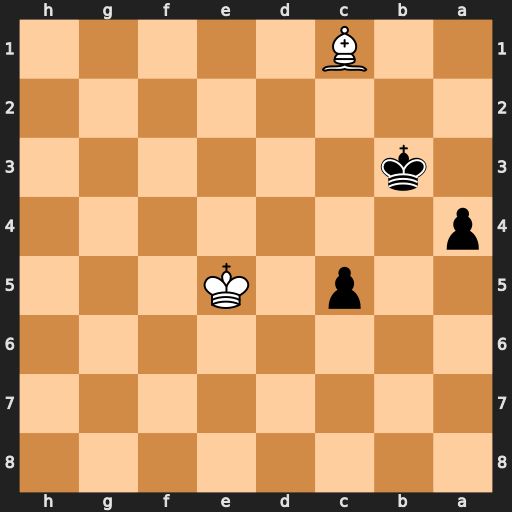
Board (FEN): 8/8/8/2p1K3/p7/1k6/8/2B5
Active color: b
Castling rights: -
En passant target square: -
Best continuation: a3 Bxa3 Kxa3 Kd5 Kb4